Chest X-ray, PA view. Patient: 12 years old, sex M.
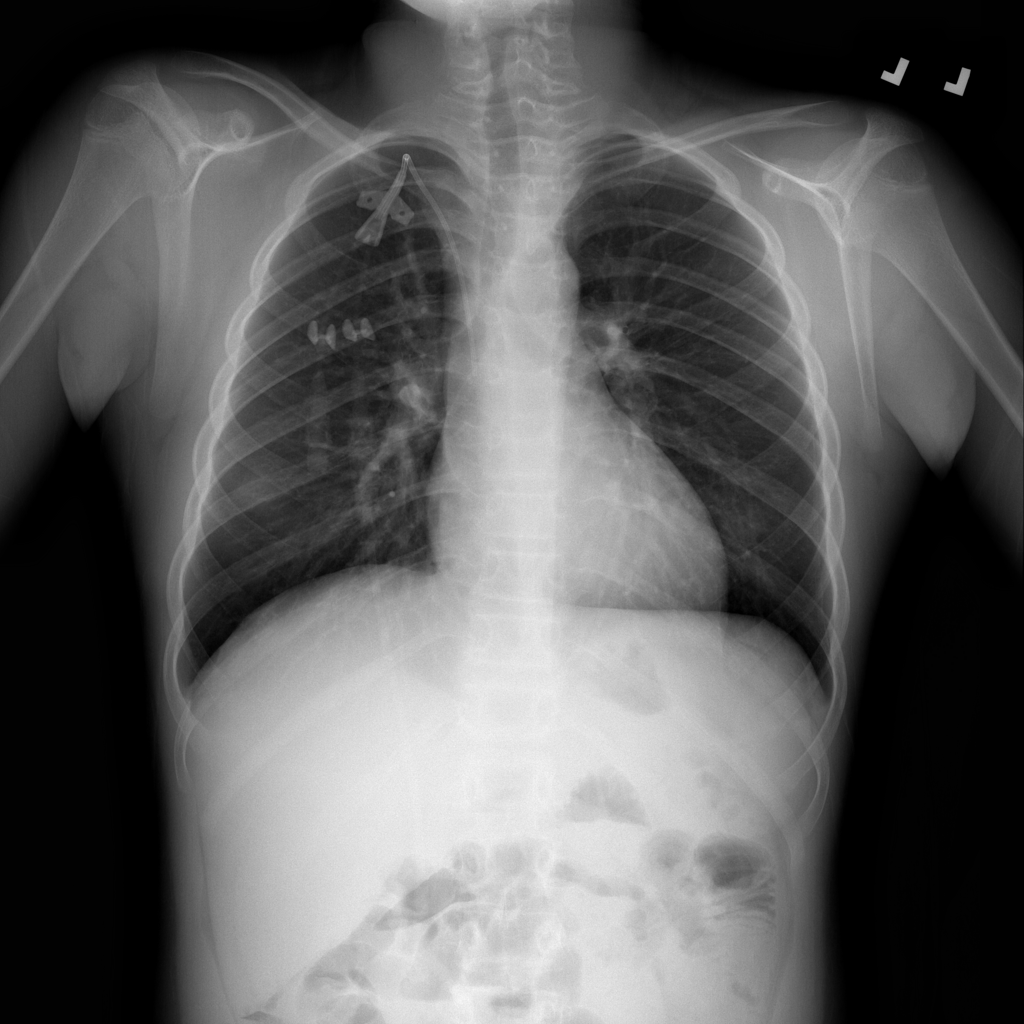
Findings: No Finding